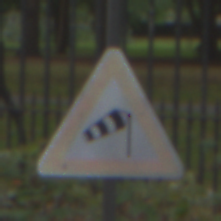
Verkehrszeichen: SeitenwindVonRechts
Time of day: MorningAfternoon
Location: Outdoor (Urban)
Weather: Overcast
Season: NotSpecified
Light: Natural